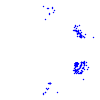
Particle: electron